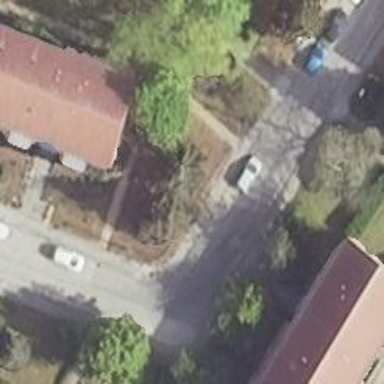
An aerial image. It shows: Residential road with sidewalks on both sides and parking lane.